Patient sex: F
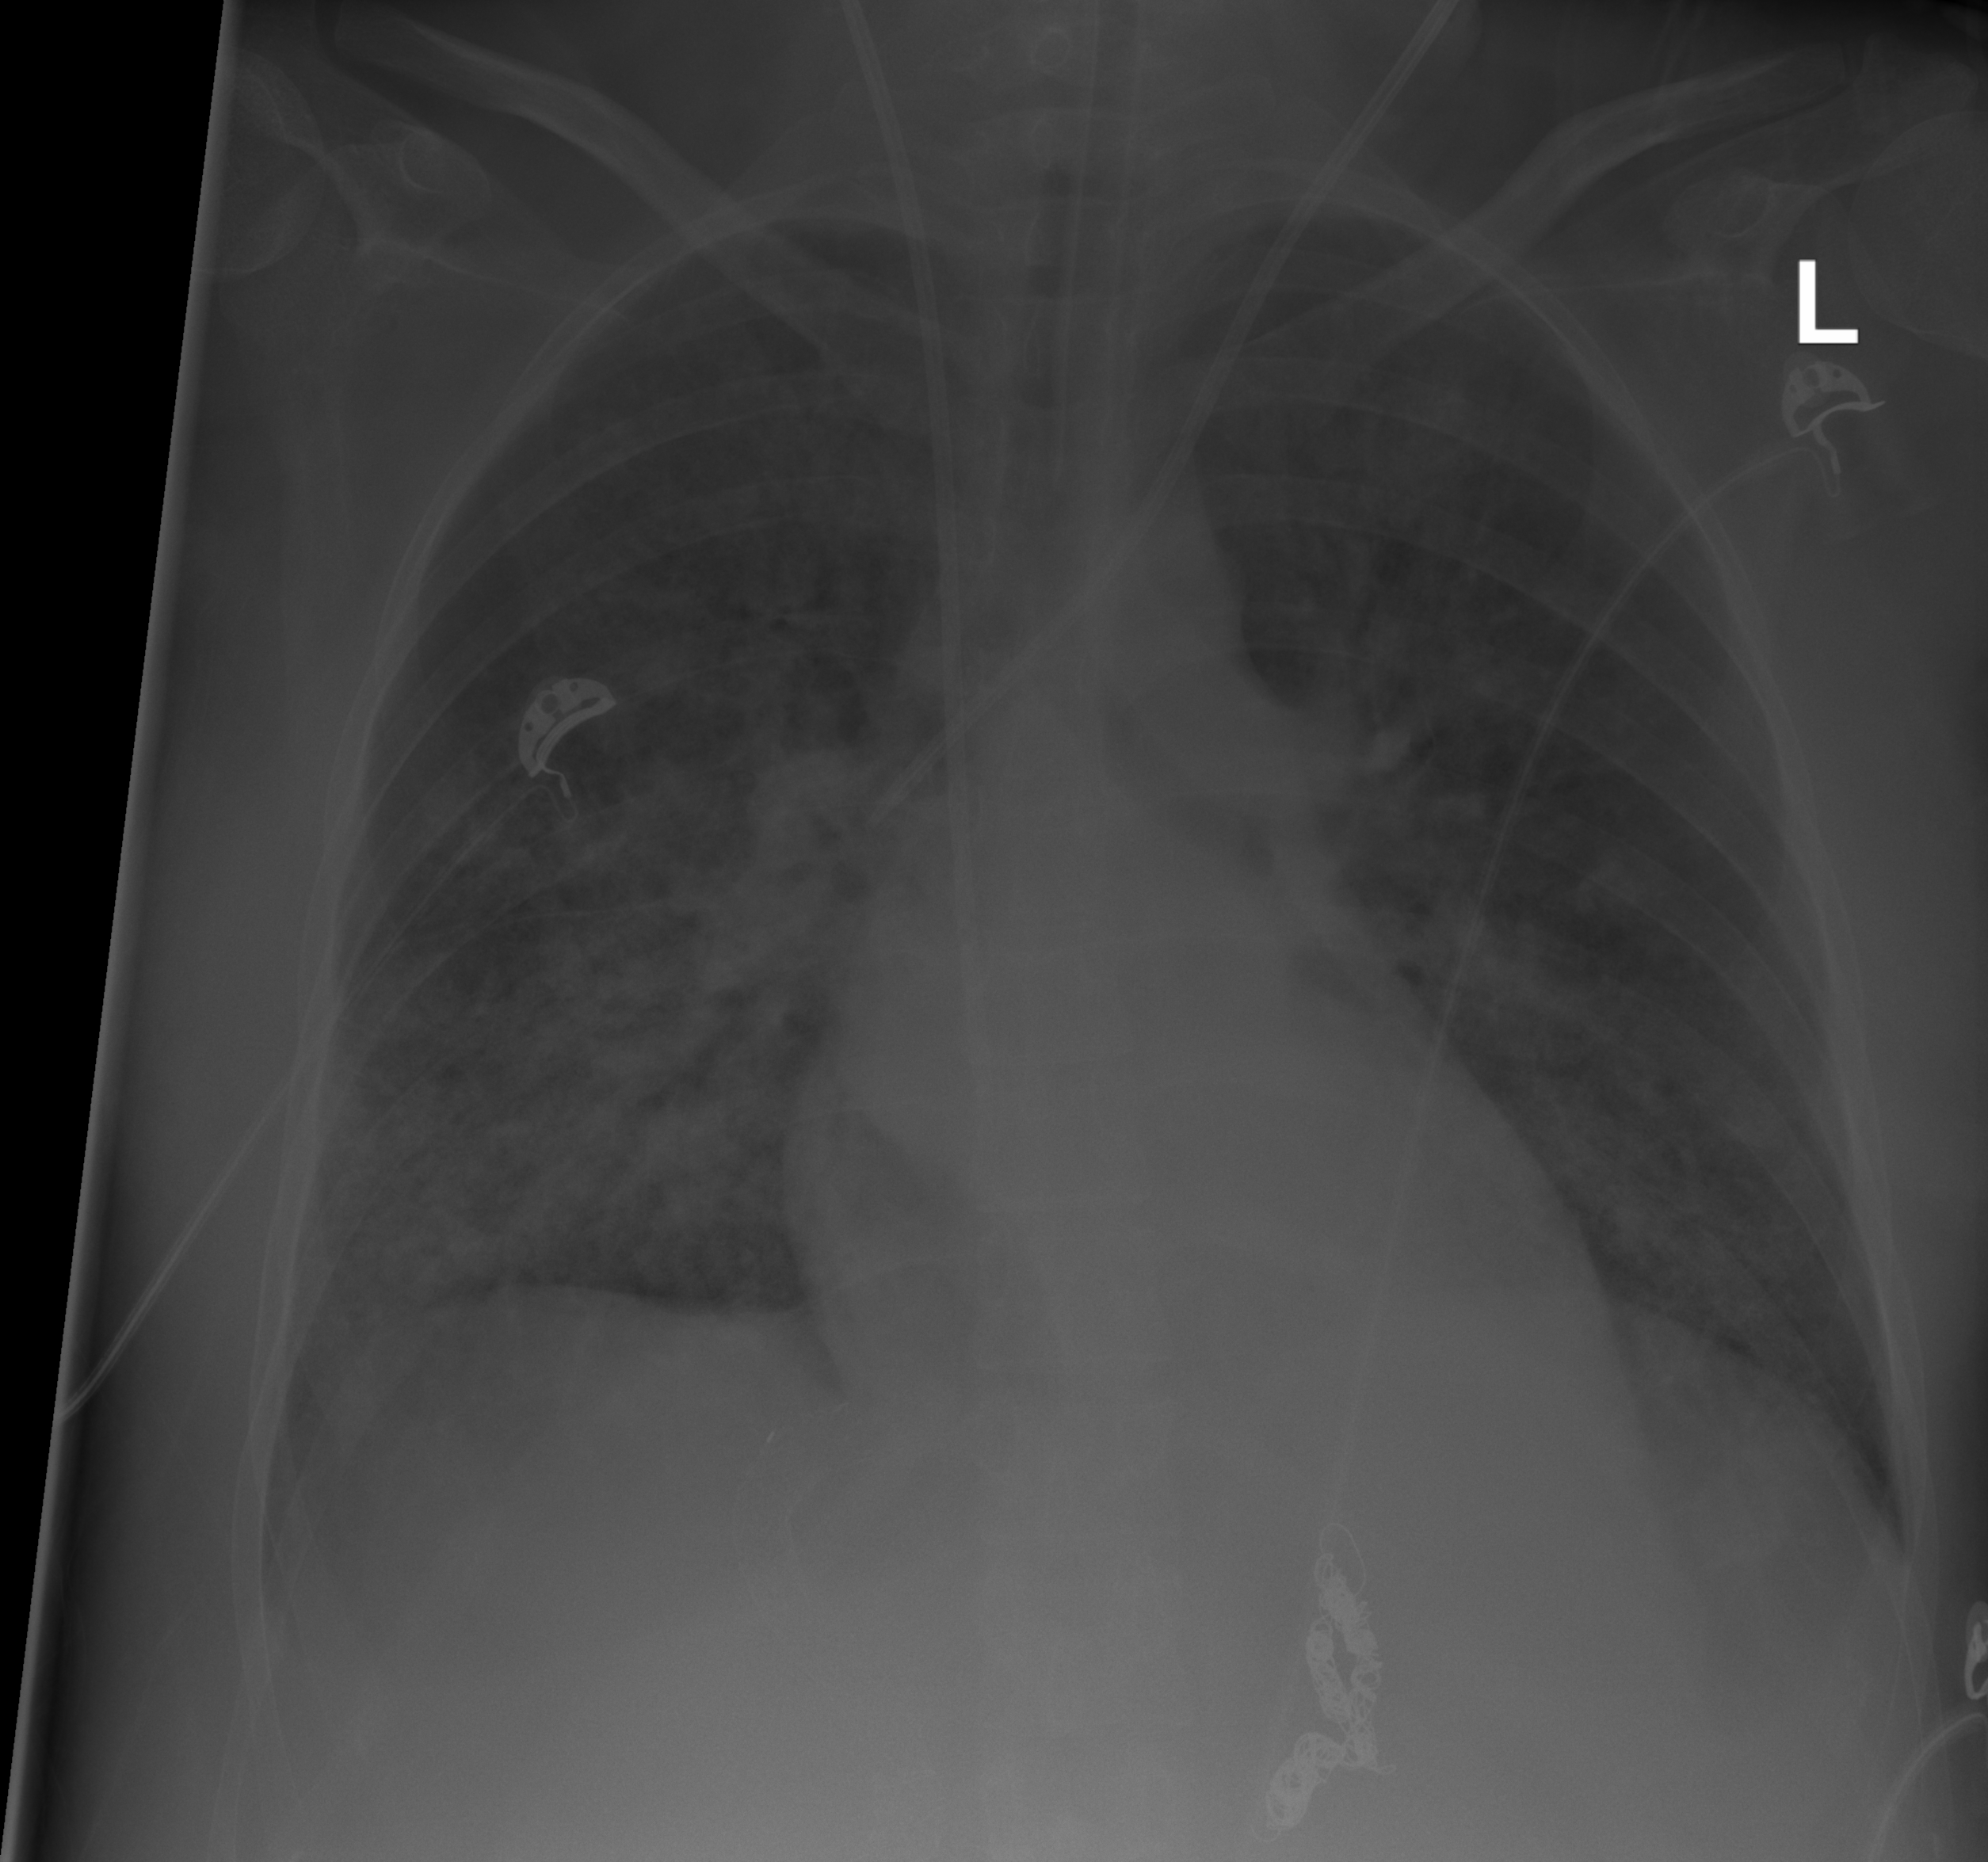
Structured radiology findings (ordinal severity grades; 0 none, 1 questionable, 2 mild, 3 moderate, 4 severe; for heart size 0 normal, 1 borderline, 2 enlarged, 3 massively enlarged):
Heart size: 1
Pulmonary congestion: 2
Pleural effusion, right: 2
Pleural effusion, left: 0
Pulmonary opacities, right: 4
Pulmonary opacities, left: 2
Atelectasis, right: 2
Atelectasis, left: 0